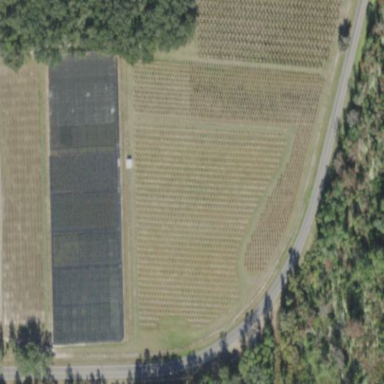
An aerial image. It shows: Plant nursery with trees.